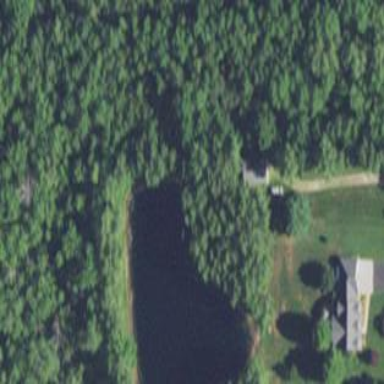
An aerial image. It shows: Pond surrounded by natural water.